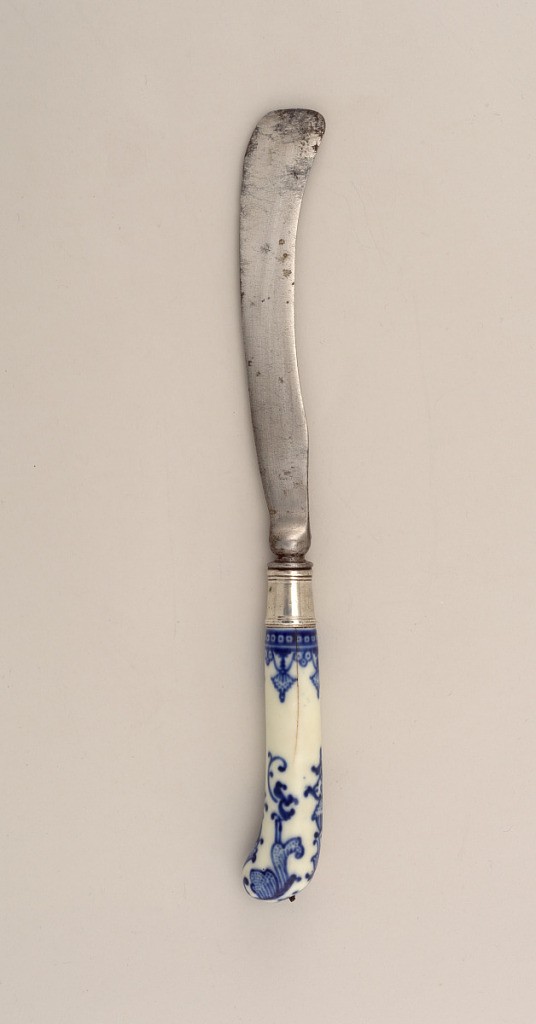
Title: Knife with Porcelain Handle
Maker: Saint-Cloud Porcelain Manufactory, French, active by 1693 - 1766
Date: ca. 1740
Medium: soft paste porcelain, vitreous enamel, steel, silver
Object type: knife
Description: Saber-shaped blade with waisted bolster, plain silver ferrule with horizontal bands. Pistol-shaped white porcelain handle with dark blue floral and scrolled decoration. Button cap at the top of the handle missing.